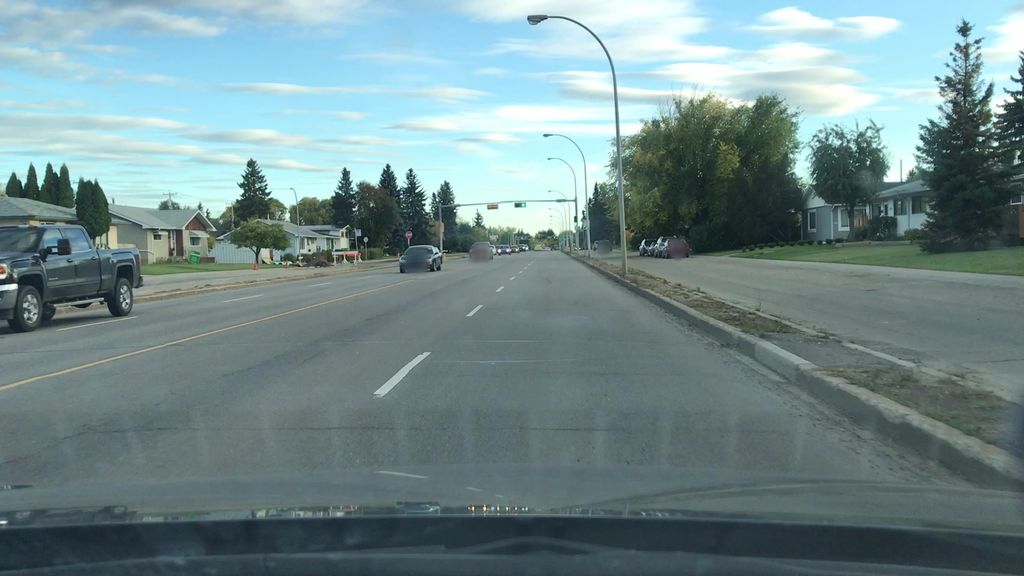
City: edmonton